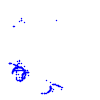
Particle: pion